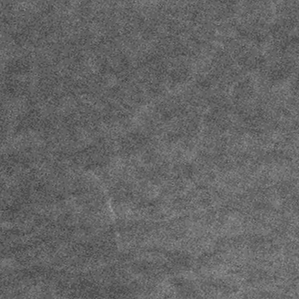
Label: frost